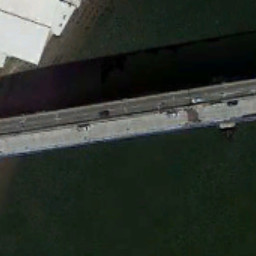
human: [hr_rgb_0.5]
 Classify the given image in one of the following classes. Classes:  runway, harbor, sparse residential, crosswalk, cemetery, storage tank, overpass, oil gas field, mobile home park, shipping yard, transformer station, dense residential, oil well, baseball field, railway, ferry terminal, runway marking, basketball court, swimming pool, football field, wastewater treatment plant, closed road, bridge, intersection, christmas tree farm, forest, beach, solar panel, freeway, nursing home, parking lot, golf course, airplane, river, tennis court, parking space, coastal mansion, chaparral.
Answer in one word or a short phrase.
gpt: bridge